Question: If you have used Messages application in iOS, you know how we could invoke 'UITableViewCellAccessoryCheckmark' in any message through edit button and then select each bubble/cell for forward or deletion purpose.
I'm trying to do the same in my application. I can tap on edit and 'UITableViewCellAcessoryCheckMark' is shown, but I can't select the cells using it. What more do I need to implement?

Any help would be appreciated. Here is the code -
'''
- (void)viewDidLoad
{
[super viewDidLoad];
self.navigationItem.rightBarButtonItem = self.editButtonItem;
}
- (UITableViewCellEditingStyle)tableView:(UITableView *)tableView editingStyleForRowAtIndexPath:(NSIndexPath *)indexPath
{
return UITableViewCellAccessoryCheckmark;
}
'''
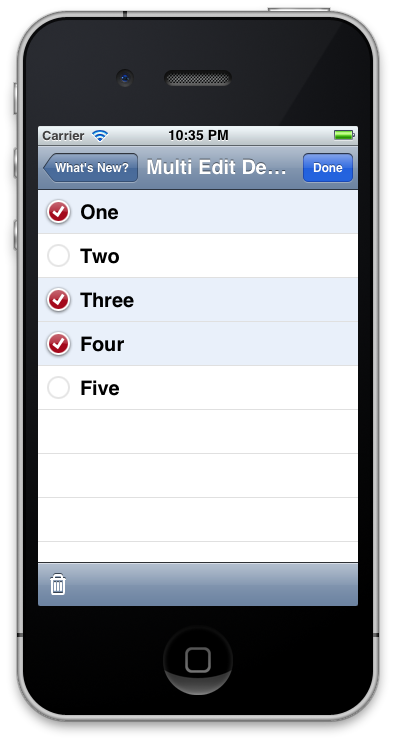
Answer: For a table view as shown in the picture, where one or more cells can be selected with a checkmark symbol, you have to set 'allowsMultipleSelectionDuringEditing = YES' on the table view. This can be done either in 'viewDidLoad' with
'''
self.tableView.allowsMultipleSelectionDuringEditing = YES
'''
or in the Attributes Inspector of the table view in the NIB/Storyboard file by setting "Editing" to "Multiple Selection During Editing".
The 'tableView:editingStyleForRowAtIndexPath:' method is not needed for this.
(And btw your method returns 'UITableViewCellAccessoryCheckmark' which is a 'UITableViewCellAccessoryType' and not a 'UITableViewCellEditingStyle'.)